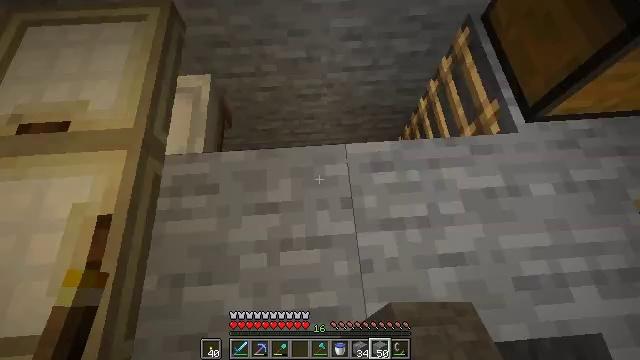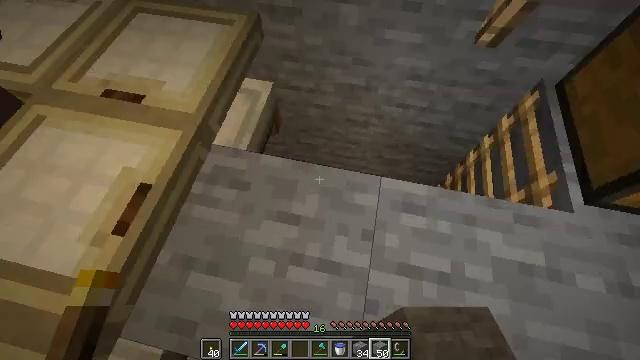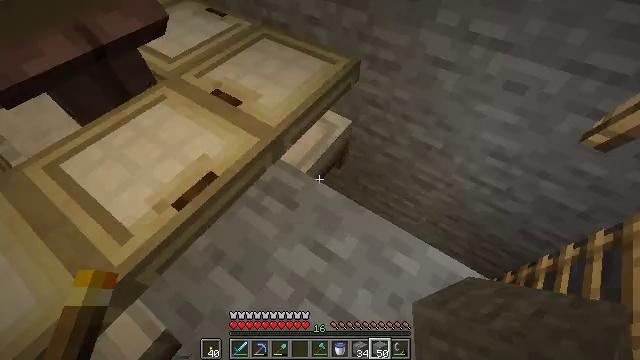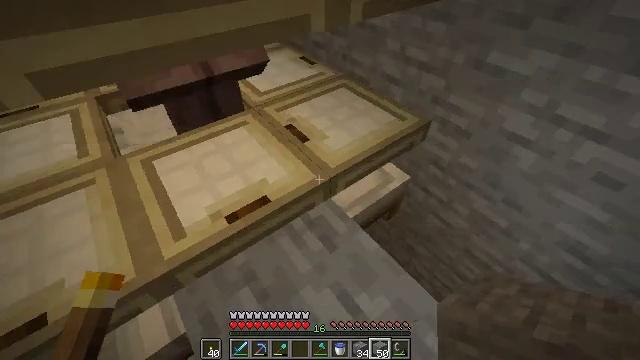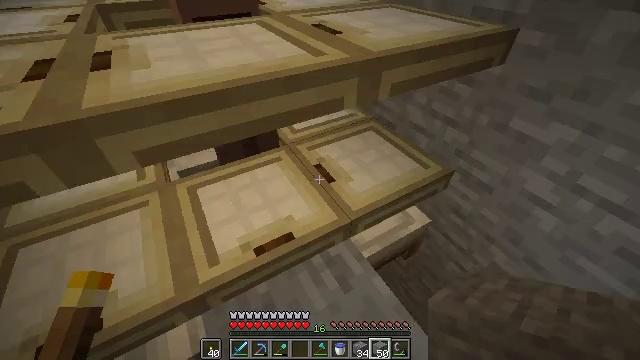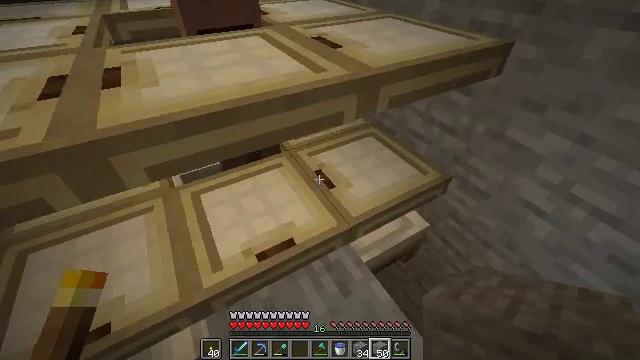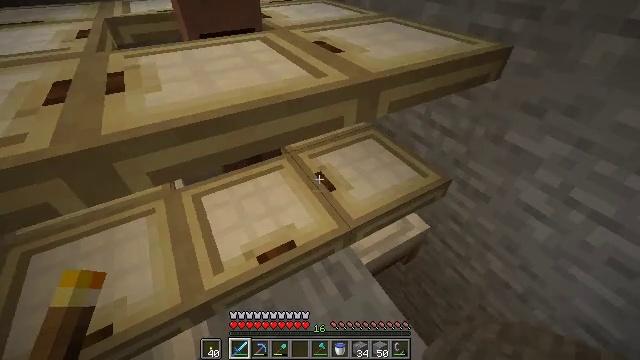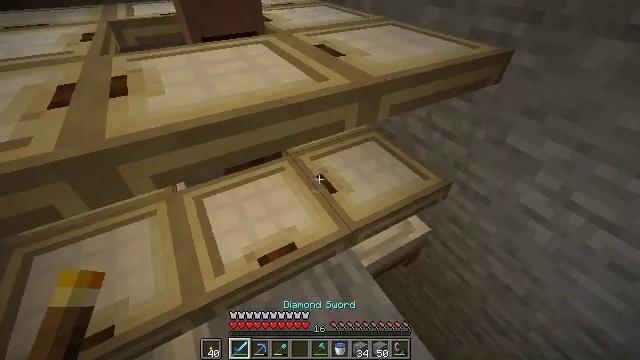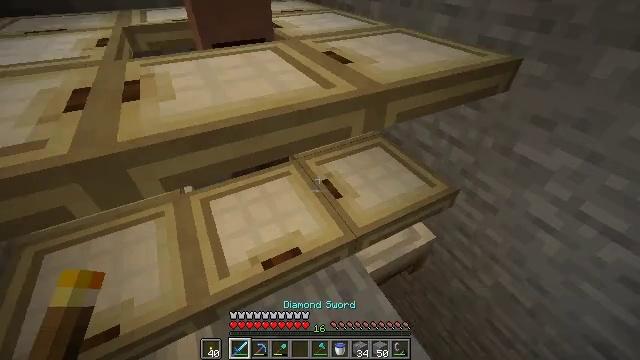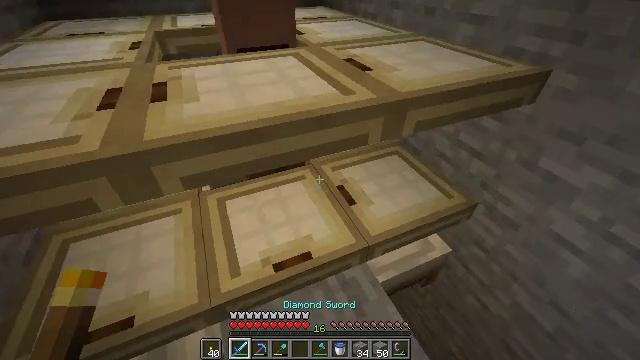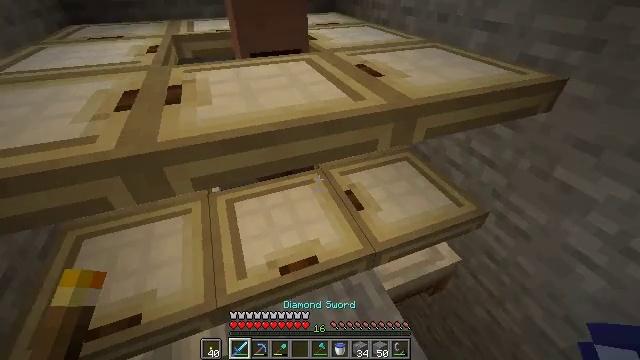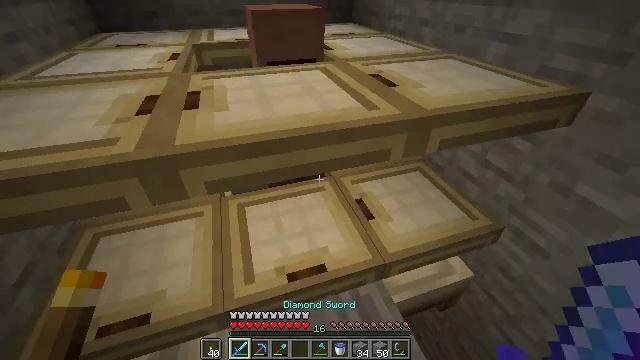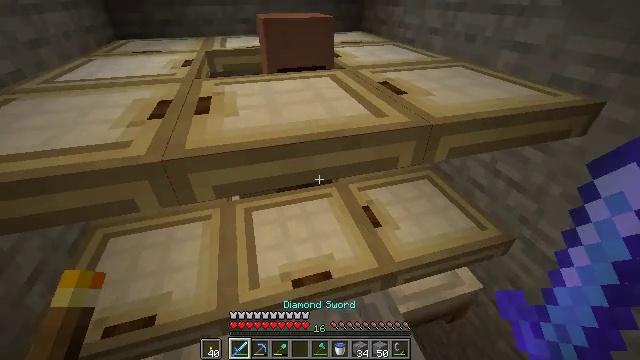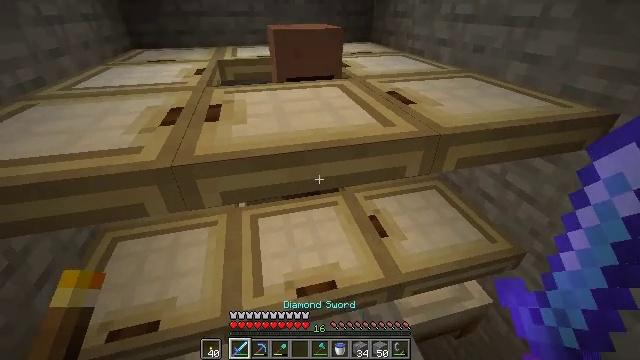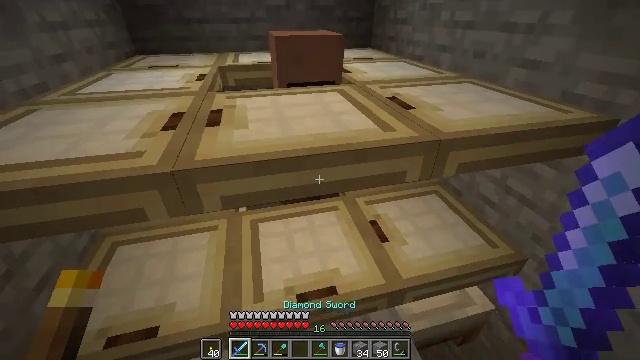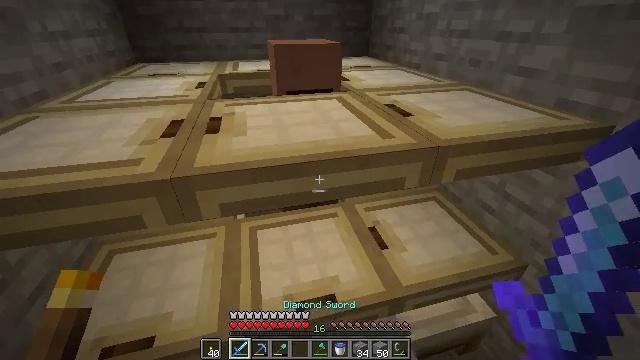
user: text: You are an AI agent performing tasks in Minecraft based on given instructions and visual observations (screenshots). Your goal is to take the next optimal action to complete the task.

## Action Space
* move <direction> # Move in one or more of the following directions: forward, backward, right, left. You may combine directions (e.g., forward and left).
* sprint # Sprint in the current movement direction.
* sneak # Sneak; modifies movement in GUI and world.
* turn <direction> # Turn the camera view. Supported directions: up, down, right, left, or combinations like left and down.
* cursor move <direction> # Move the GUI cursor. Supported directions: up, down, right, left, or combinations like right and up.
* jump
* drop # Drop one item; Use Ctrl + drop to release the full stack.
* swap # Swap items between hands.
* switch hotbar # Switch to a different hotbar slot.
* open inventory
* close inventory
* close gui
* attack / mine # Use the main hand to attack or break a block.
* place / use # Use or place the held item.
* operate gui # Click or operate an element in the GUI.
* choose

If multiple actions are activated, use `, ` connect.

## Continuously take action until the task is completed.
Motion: motion action
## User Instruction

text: Drop a carrot.
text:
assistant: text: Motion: sneak, turn left and up
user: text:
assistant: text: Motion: turn left and up
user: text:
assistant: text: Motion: turn left and up
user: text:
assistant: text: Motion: turn left and up
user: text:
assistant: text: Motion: no_op
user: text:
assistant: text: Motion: switch to hotbar 1
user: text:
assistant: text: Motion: switch to hotbar 1
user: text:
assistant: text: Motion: turn left, switch to hotbar 1
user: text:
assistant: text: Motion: turn left and up
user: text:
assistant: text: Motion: turn left
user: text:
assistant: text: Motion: turn left and up
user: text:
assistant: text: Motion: turn left and up
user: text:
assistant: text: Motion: turn left and up
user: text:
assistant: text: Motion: turn up
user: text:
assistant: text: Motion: turn up
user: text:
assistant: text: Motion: no_op
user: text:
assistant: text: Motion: no_op
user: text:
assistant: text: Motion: no_op
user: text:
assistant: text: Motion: no_op
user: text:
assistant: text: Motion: no_op
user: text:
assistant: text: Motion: no_op
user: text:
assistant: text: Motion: no_op
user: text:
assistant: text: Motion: no_op
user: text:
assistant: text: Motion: no_op
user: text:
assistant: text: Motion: no_op
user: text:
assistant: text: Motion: turn up
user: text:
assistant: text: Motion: no_op
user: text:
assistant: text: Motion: no_op
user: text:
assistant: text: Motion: no_op
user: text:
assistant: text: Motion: no_op